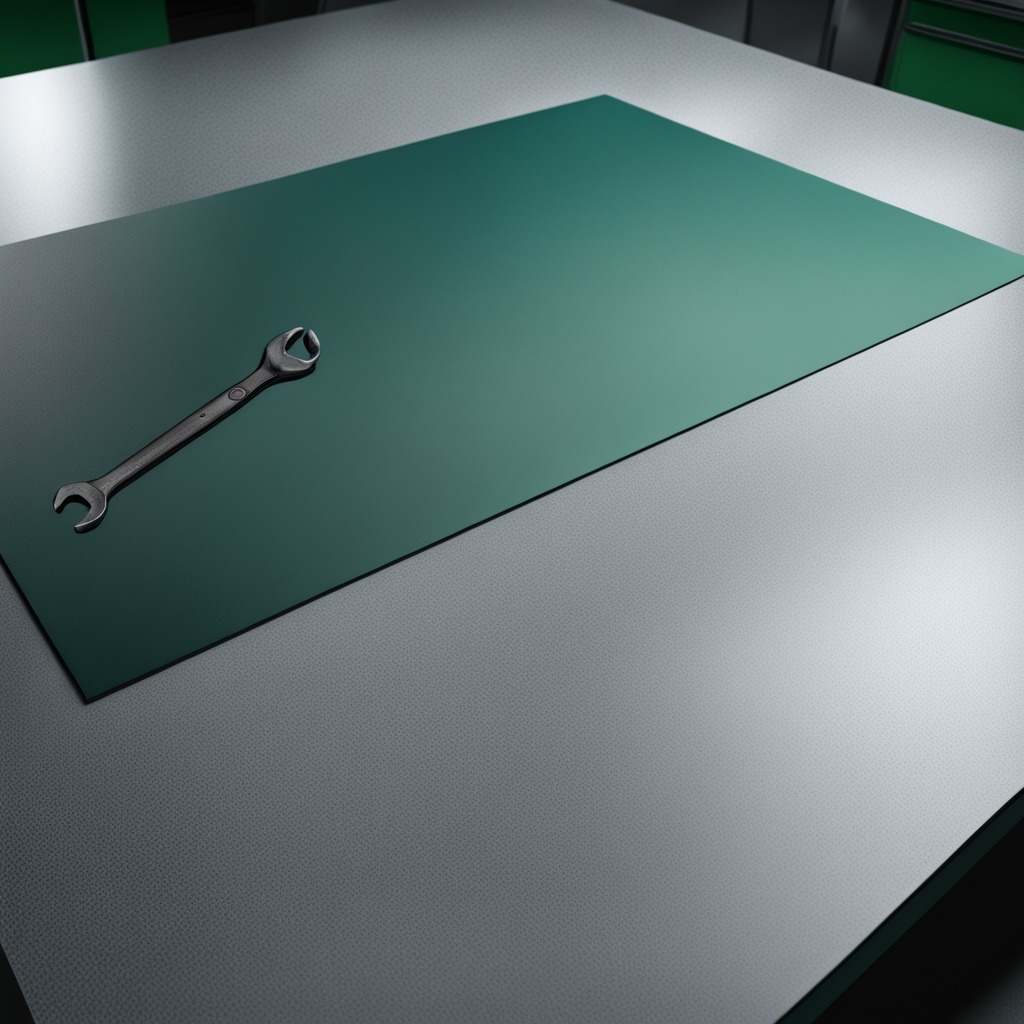
An wrench lies on the tabletop.